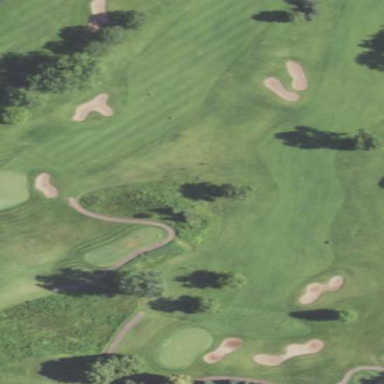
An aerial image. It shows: Golf fairway surrounded by grass.